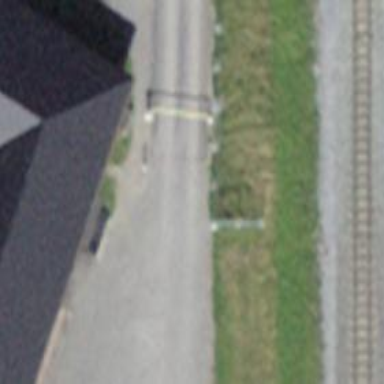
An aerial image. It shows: Lift gate barrier.